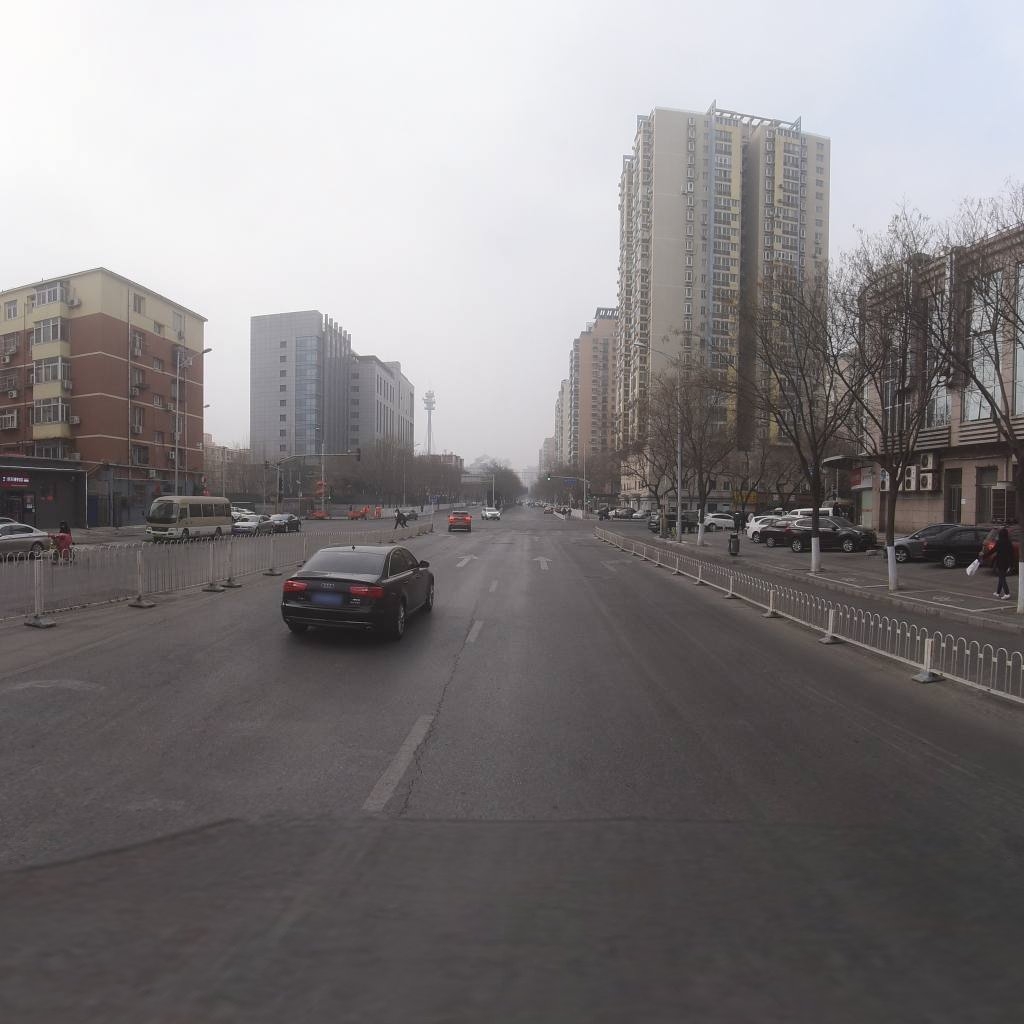
Region: Xicheng
Road damage annotations: longitudinal crack